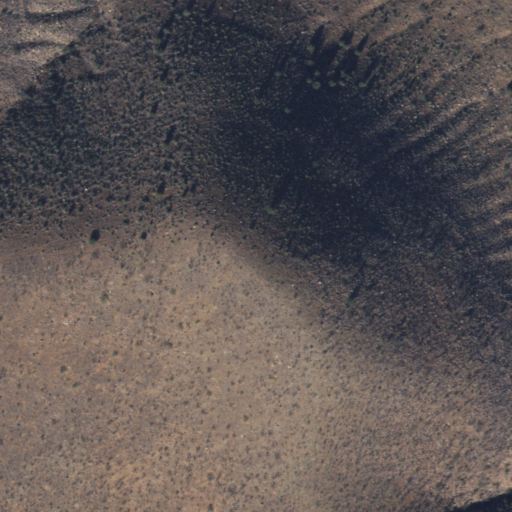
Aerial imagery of ridge(s) in Arizona named Steele Hills containing shrub and grassland